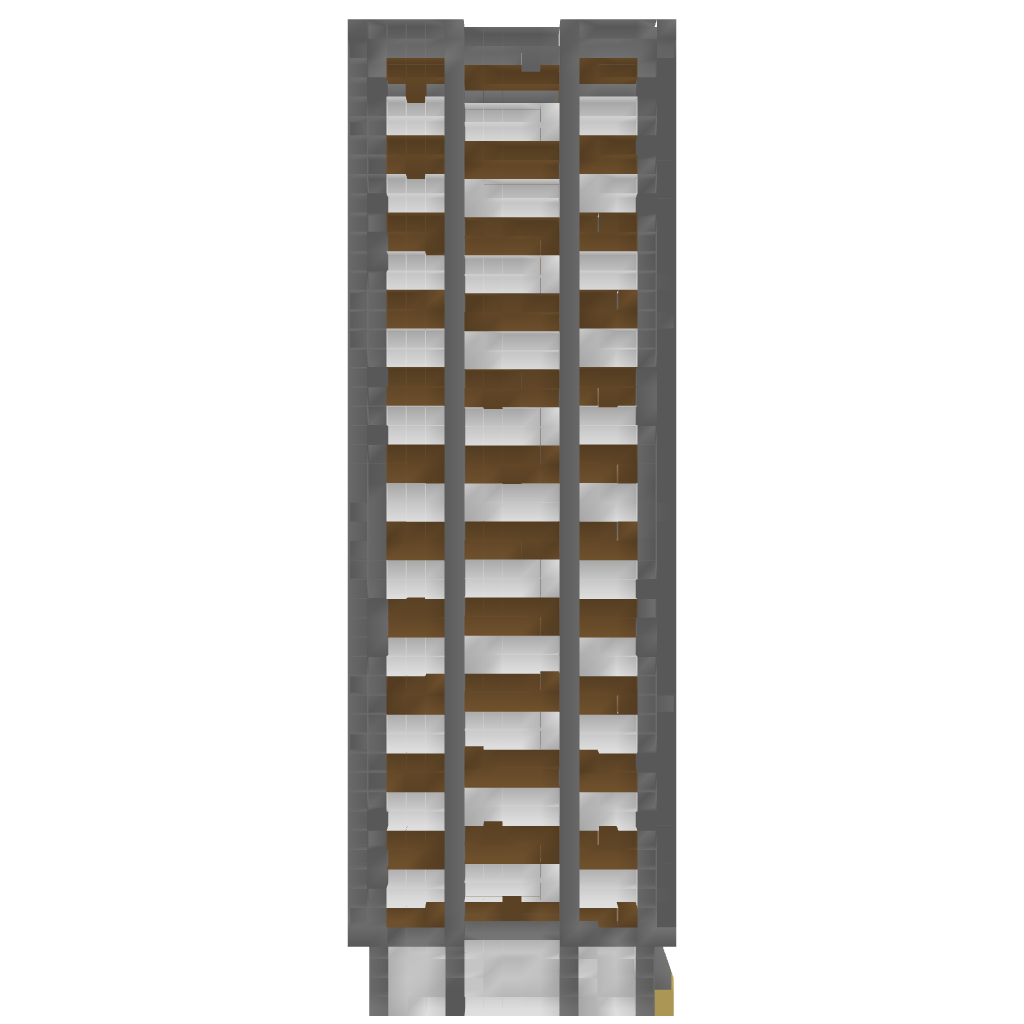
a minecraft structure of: BankHQ bad low quality